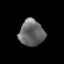
Tissue: prostate
Cell type: T cells
Senescence score: 0.2662
Nuclear area (px): 643
Mean DAPI intensity: 104.499